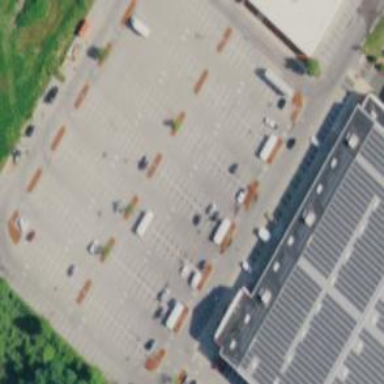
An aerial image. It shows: Trolley bay.